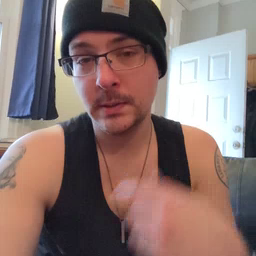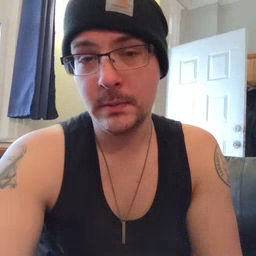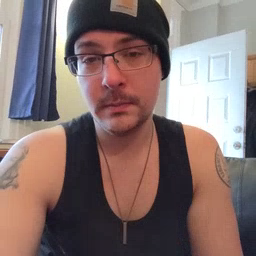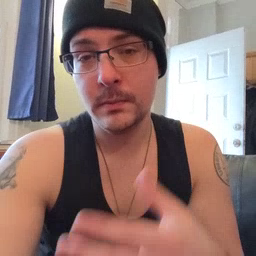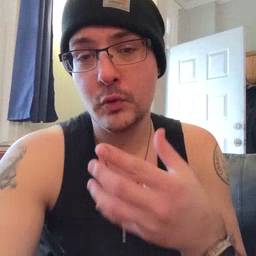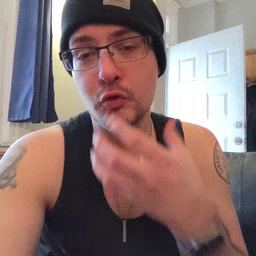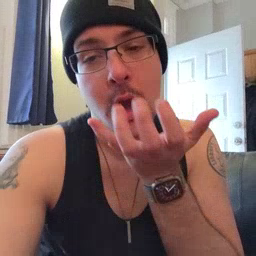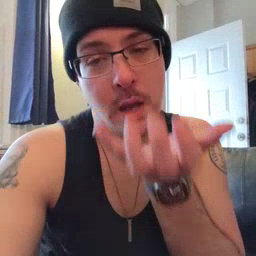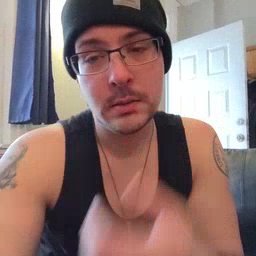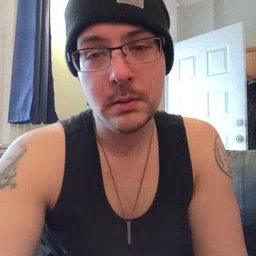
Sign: grass